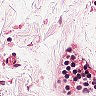
Metastatic tissue present: no